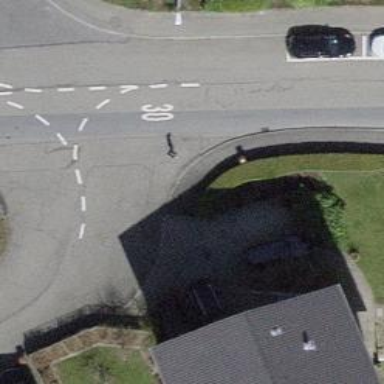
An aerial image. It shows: Kerb barrier.